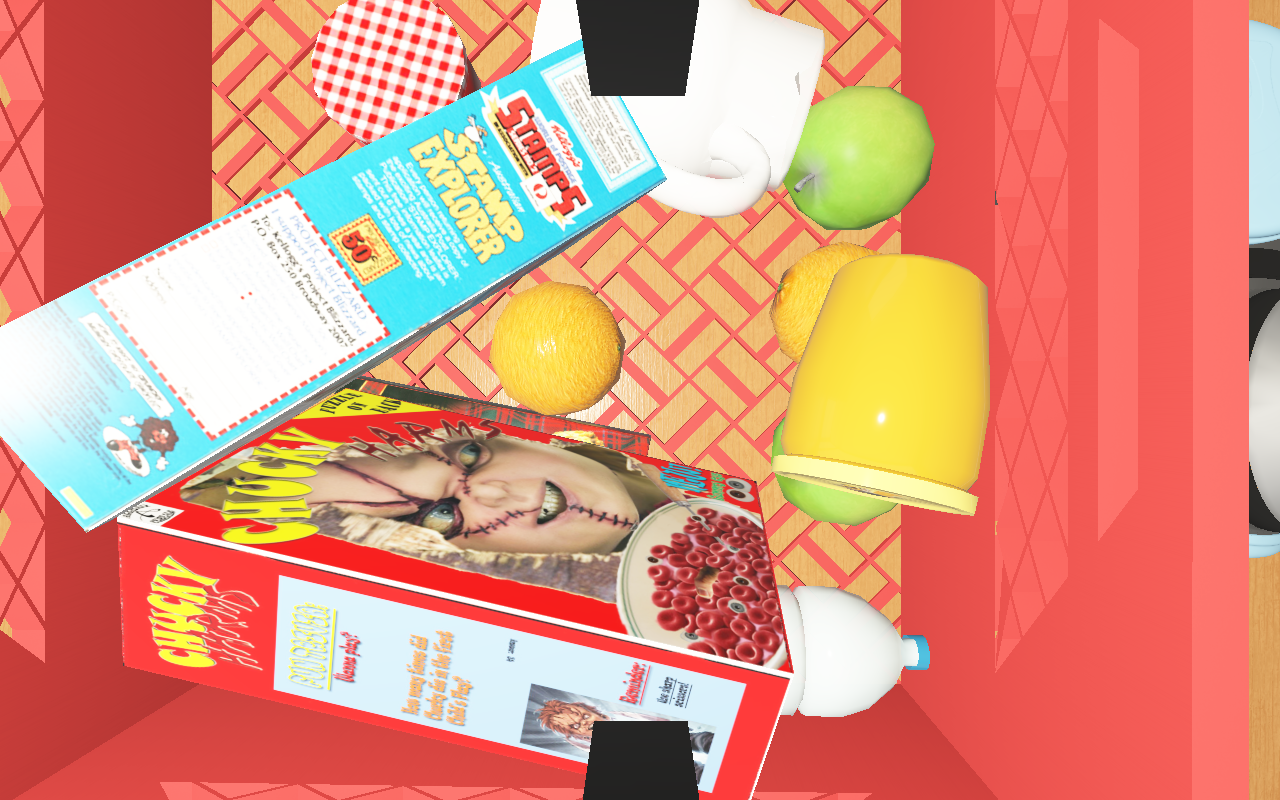
Objects in the scene:
carafe
water bottle
orange
orange
spoon
plate
jam jar
cereal box
biscuit box